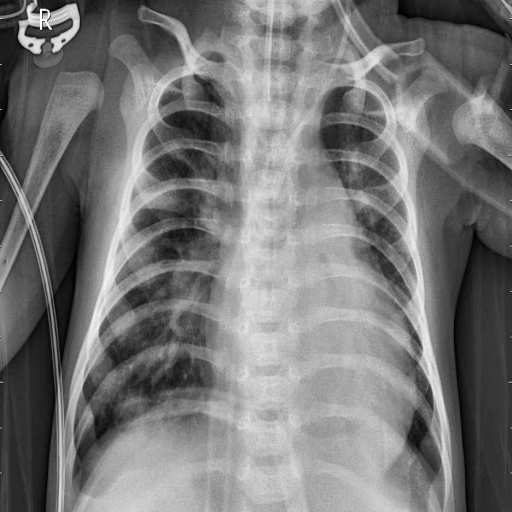
Finding: PNEUMONIA